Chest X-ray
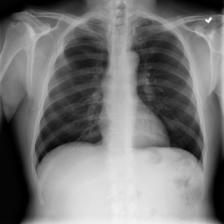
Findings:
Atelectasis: negative
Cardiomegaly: negative
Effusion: negative
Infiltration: negative
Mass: negative
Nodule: negative
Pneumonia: negative
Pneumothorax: negative
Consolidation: negative
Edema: negative
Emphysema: negative
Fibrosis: negative
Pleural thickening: negative
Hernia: negative